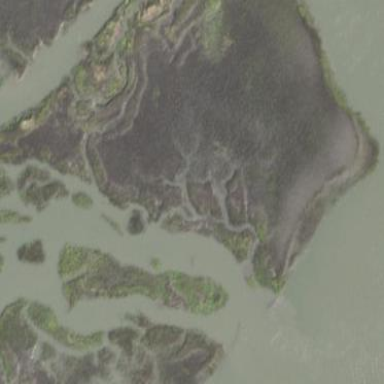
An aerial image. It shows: Tidal marsh wetland.